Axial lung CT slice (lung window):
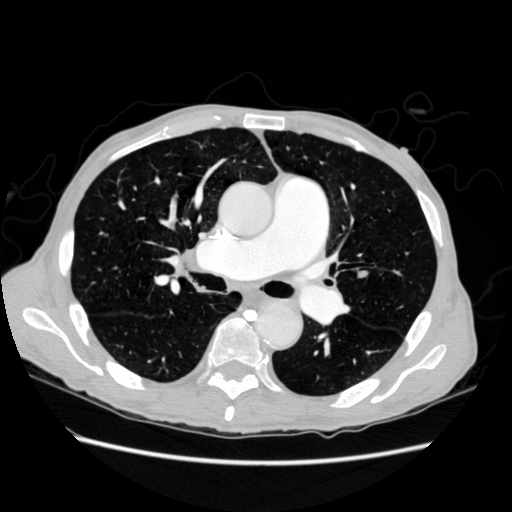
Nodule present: no